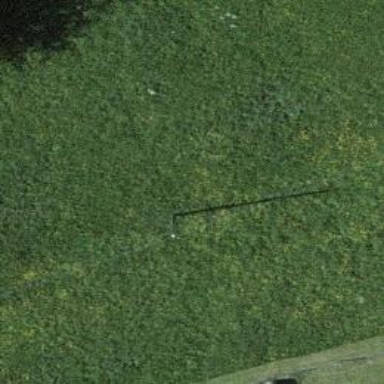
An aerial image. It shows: Minor power line.